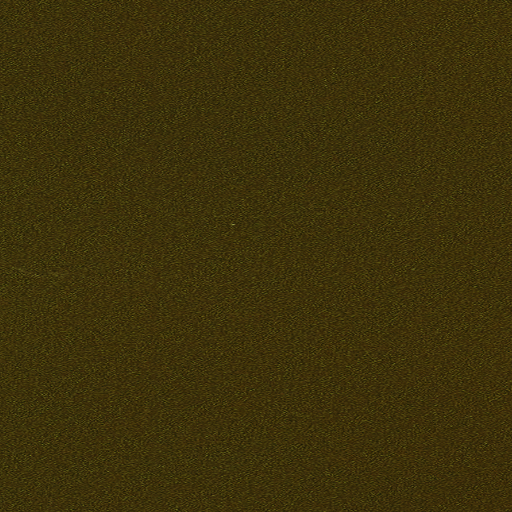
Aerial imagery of islands in Alaska named Beardslee Islands containing only unknown